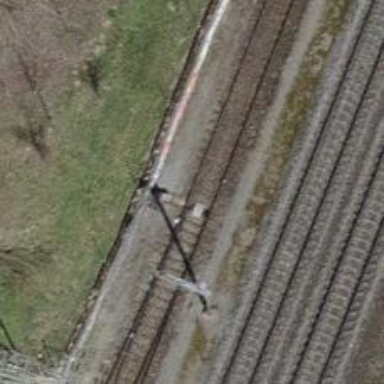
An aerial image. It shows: Railway switch.